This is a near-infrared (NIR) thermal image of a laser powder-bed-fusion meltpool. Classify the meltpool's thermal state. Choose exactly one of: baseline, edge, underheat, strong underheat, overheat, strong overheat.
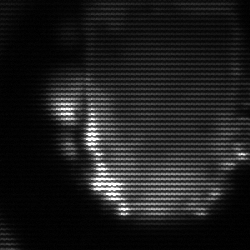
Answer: baseline